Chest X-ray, PA view. Patient: 51 years old, sex M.
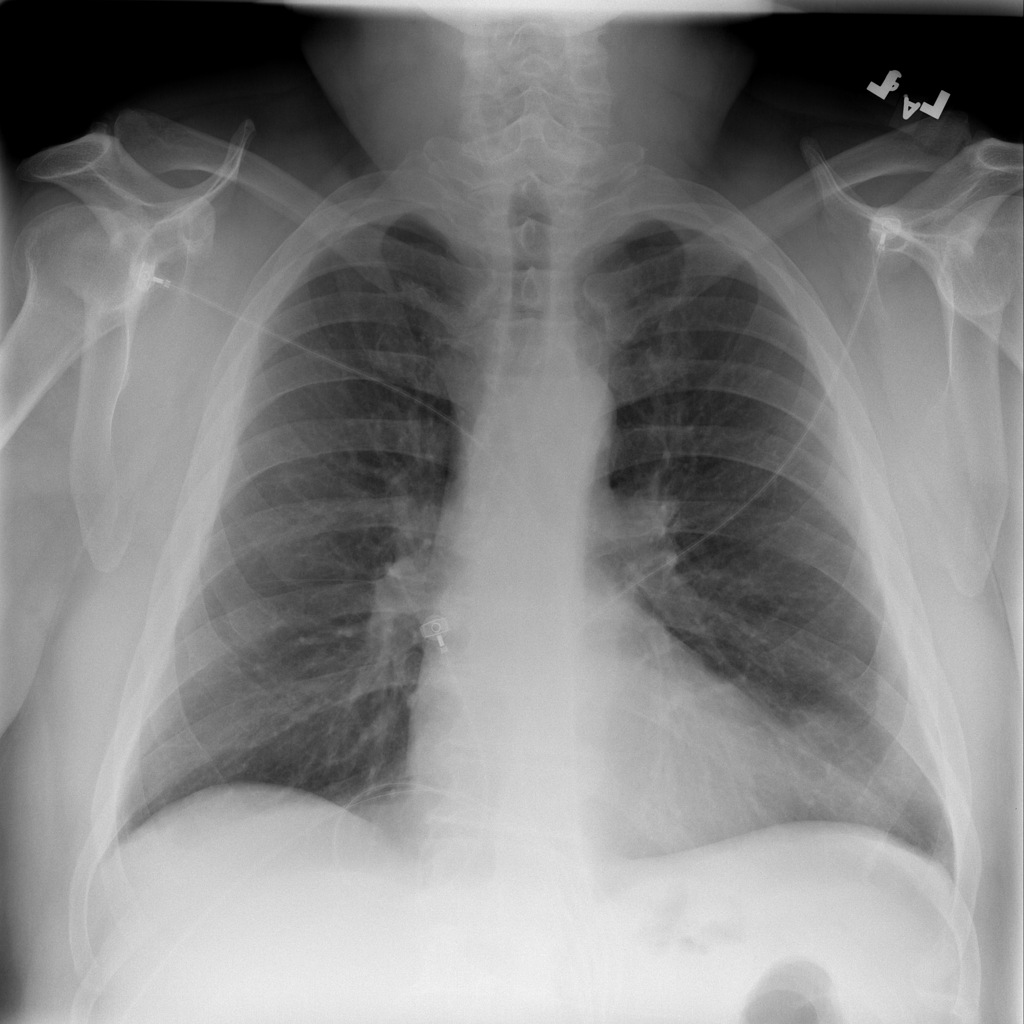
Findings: No Finding